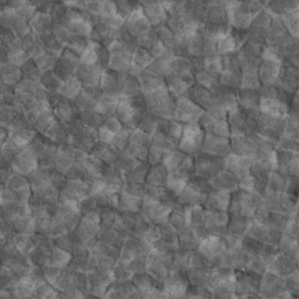
Label: non_frost